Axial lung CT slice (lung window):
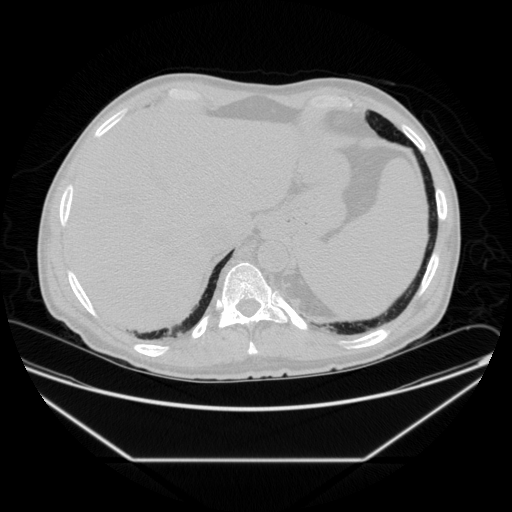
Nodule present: no